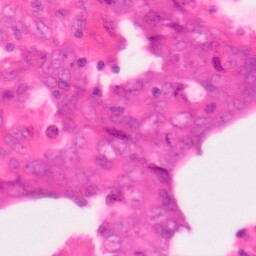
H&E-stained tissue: Colon